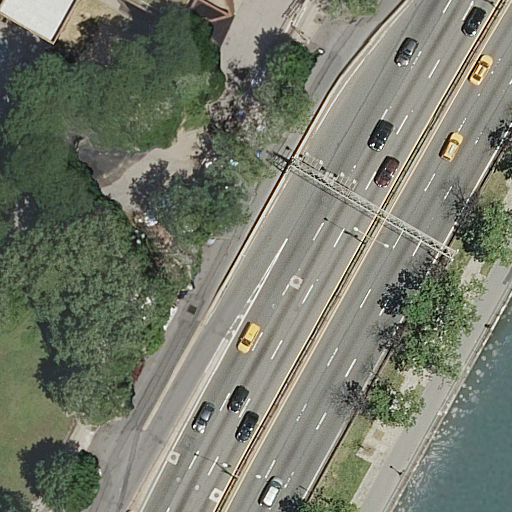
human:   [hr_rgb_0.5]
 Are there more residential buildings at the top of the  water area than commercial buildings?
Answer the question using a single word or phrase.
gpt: yes

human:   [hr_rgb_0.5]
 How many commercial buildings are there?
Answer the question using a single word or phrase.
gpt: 0

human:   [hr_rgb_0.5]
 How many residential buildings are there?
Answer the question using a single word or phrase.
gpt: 1

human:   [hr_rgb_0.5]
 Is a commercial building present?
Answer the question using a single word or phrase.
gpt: no

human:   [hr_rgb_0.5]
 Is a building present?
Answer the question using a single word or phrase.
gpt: yes

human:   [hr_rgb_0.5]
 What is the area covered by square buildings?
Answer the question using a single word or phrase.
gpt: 0m2

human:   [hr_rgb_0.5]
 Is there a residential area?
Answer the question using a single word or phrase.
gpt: yes

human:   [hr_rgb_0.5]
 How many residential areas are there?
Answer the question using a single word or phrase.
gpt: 1

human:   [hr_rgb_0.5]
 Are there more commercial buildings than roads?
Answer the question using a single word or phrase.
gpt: no

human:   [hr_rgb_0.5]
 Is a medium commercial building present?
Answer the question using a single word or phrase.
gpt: no

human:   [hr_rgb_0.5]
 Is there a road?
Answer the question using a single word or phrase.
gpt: yes

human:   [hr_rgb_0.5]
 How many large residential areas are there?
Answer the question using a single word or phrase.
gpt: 1

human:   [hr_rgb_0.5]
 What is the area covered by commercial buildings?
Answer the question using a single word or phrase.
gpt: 0m2

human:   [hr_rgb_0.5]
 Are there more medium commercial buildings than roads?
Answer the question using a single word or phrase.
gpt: no

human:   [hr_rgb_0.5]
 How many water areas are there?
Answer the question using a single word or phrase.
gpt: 1

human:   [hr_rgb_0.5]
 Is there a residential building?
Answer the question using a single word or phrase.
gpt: yes

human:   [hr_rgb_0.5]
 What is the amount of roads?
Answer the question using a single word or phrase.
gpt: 5

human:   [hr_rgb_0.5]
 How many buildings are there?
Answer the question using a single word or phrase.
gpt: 1

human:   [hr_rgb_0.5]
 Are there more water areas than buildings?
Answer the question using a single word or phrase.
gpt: no

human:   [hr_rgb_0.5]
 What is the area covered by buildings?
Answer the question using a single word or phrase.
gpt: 102m2

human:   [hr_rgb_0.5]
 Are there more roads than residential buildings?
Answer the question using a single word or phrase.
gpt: yes

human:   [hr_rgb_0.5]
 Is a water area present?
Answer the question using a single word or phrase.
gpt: yes

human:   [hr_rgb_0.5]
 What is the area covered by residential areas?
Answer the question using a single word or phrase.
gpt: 6316m2

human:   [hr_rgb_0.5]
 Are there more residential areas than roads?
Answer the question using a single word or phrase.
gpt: no

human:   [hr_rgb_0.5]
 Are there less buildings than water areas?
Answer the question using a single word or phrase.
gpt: no

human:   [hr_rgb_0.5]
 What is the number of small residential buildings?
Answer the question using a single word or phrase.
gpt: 0

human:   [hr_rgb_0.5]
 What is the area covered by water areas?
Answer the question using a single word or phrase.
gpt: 500m2

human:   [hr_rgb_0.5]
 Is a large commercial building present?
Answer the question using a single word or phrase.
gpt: no

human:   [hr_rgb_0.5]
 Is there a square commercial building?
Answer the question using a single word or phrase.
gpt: no

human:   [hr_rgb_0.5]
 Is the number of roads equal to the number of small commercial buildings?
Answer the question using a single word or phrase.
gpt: no

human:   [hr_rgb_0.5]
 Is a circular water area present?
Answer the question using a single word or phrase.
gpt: no

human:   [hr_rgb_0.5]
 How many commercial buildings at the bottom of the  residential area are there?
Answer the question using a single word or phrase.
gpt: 0

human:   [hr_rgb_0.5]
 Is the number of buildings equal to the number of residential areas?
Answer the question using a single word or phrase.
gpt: yes

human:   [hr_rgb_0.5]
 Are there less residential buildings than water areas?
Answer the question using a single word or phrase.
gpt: no

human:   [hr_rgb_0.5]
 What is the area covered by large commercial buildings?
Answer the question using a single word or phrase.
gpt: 0m2

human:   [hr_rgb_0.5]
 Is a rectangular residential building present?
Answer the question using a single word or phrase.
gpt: no

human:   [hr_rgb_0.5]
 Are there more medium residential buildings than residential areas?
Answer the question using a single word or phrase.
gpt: no

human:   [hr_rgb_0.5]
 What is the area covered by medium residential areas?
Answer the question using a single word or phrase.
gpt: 0m2

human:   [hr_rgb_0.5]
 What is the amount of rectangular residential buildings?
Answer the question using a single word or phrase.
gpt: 0

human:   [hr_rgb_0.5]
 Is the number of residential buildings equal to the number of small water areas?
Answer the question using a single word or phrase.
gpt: no

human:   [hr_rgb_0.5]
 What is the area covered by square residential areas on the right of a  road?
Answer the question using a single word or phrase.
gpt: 0m2

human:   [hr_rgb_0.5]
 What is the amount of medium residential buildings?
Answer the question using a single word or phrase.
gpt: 1

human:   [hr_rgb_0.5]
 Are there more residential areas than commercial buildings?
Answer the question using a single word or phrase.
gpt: yes

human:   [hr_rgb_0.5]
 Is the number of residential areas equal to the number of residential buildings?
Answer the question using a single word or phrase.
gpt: yes

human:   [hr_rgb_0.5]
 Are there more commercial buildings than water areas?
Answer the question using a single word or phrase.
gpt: no

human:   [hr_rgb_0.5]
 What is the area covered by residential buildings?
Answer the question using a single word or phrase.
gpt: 102m2

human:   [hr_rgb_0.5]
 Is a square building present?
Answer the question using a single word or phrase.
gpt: no

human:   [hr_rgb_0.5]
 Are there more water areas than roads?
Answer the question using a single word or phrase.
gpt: no

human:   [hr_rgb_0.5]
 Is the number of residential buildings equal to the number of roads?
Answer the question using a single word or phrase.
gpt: no

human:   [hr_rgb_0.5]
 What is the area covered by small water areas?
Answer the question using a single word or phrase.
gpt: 0m2

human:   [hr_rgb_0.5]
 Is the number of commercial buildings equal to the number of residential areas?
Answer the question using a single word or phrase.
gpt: no

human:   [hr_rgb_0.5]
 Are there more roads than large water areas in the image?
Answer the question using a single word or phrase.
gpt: yes

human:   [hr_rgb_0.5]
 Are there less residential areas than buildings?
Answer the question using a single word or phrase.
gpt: no

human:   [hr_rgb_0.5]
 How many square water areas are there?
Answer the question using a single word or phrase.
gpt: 0

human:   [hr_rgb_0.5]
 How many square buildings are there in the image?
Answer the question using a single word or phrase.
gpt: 0

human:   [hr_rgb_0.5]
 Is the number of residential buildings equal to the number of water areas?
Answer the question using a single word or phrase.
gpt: yes

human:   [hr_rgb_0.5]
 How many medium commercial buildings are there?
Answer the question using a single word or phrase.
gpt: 0

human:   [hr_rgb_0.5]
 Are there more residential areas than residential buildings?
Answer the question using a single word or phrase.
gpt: no

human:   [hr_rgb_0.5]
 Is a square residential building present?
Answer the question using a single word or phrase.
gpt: no

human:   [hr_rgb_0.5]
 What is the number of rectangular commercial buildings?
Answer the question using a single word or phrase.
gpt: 0

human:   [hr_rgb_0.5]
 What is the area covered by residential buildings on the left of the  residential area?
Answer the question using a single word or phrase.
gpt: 0m2

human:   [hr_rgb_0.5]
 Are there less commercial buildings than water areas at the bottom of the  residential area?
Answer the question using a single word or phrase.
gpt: yes

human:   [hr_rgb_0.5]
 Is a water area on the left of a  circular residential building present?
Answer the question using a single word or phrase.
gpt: no

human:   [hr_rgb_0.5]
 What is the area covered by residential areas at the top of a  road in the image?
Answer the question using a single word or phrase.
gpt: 6316m2